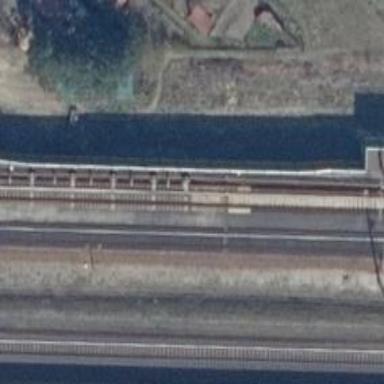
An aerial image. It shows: Railway switch with the turnout side on the left.